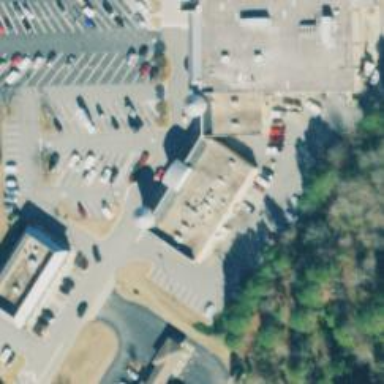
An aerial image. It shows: Post office.